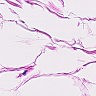
Metastatic tissue present: no